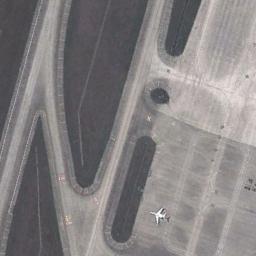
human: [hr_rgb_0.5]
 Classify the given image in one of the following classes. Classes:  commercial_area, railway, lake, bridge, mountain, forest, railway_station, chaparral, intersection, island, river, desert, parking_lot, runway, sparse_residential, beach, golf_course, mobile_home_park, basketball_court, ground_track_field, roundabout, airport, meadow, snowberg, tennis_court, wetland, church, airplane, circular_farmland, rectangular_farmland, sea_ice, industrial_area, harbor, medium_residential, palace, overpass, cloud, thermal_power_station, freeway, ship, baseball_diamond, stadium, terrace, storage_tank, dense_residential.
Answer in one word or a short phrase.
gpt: runway